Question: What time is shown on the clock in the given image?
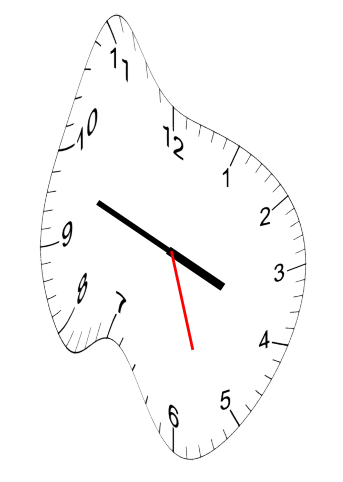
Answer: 03:48:27